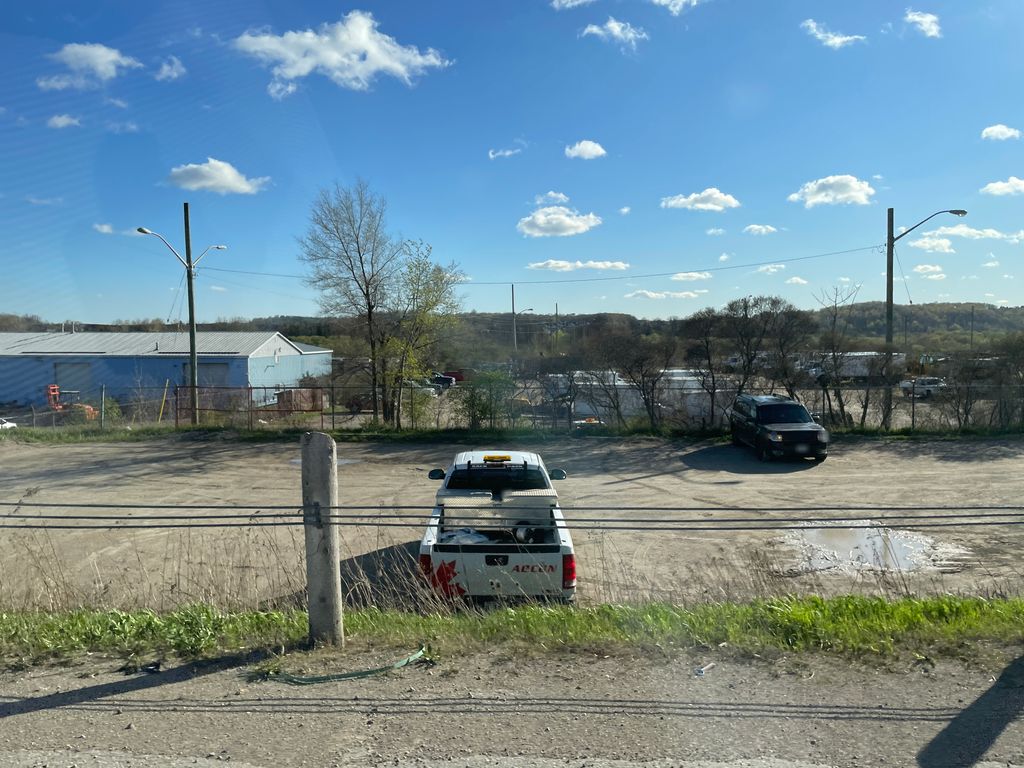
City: kitchener-waterloo